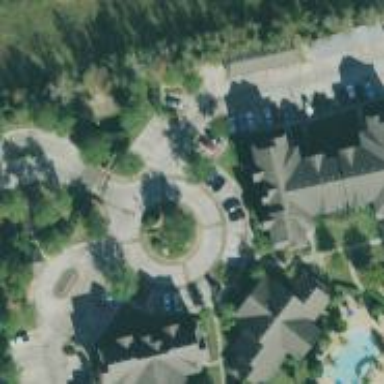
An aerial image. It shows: Driveway.